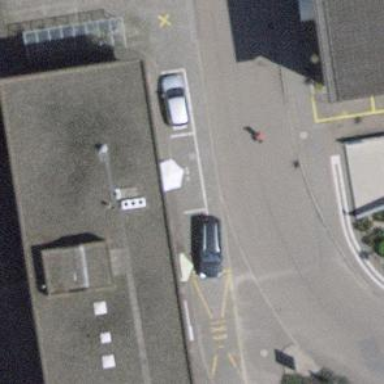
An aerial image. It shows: Kerb serving as barrier.